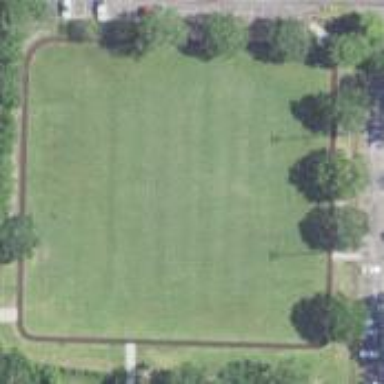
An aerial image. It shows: Recreation ground.